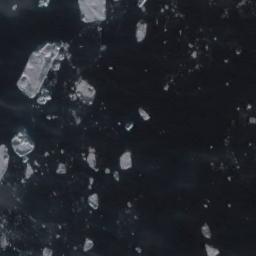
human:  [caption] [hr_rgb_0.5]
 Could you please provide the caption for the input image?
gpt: Some pieces of sea ice of different sizes float in the deep blue sea .

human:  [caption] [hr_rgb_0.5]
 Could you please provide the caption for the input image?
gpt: There are many ice on the deep blue sea .

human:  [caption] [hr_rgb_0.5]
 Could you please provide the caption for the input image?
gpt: The sea is surrounded by sea ice .

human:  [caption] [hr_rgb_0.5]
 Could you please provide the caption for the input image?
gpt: A group of sparse ice cubes floating on the blue sea .

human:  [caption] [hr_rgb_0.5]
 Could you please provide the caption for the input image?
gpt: There are some pieces of sea ice .